Aerial crown-view tile of a tropical tree (Barro Colorado Island, Panama), acquired 20250317:
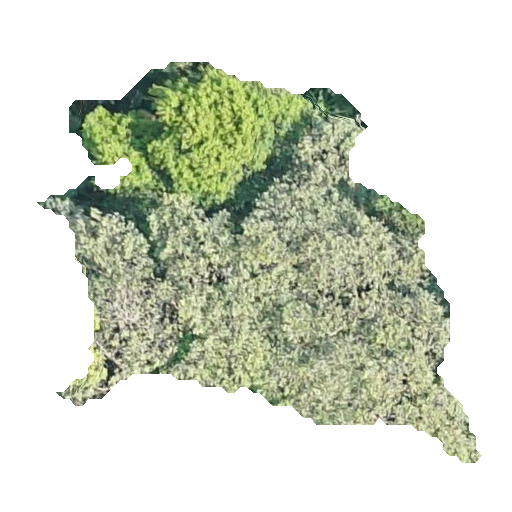
Species: Luehea seemannii
GBIF accepted scientific name: Luehea seemannii
Crown area: 154.496 m²